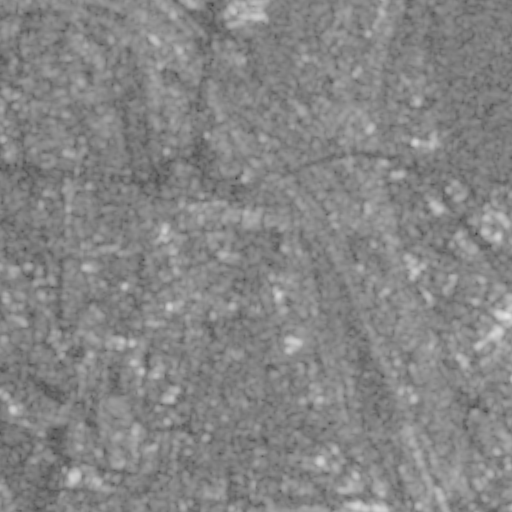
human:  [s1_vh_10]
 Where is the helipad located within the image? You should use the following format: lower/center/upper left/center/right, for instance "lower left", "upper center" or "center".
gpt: The helipad is located in the center right of the image.
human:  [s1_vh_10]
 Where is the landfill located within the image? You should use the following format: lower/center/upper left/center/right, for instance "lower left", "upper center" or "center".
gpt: The landfill is located in the upper left of the image.
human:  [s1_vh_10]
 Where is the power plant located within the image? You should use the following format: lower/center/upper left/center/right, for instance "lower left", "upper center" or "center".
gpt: The power plant is located in the center of the image.
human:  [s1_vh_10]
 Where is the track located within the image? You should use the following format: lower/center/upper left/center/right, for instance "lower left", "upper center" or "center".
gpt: The track is located in the center left of the image.
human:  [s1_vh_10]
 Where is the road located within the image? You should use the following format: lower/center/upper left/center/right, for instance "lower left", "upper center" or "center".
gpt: There is no road in the image.

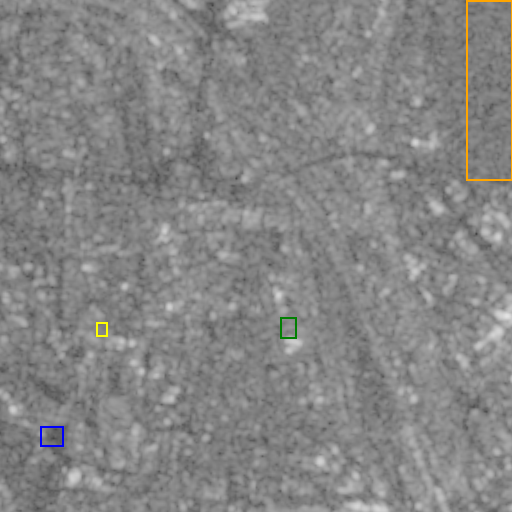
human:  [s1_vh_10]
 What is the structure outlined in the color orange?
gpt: The structure outlined in orange is a park.
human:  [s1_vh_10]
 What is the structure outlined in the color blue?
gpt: The structure outlined in blue is a parking lot.
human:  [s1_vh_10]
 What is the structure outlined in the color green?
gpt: The structure outlined in green is a power plant.
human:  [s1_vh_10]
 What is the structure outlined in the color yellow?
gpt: The structure outlined in yellow is a power substation.
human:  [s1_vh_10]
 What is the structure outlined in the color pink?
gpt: There is no pink outline.